Question: I have a very strange problem.
'''
<table border ="1">
<tbody>
<c:forEach var="question" items="${questions}">
<tr>
<td>
${question.getQuestion()}
</td>
<td>
<c:forEach var="answer" items="${question.getAnswers()}">
<input type="checkbox" name ="user_answer" value="${answer.getAnswer()}">
${answer.getAnswer()}
<br />
</c:forEach>
</td>
<td>
<a href="/TutorWebApp/controller?command=edit_qestion&amp;question=${question}">
Edit
</a>
</td>
</tr>
</c:forEach>
</tbody>
</table>
'''
But If I use in I get next error

But if I don't use tag '<a>' in '<td>' it's OK. I don't have any ideas.
Thanks
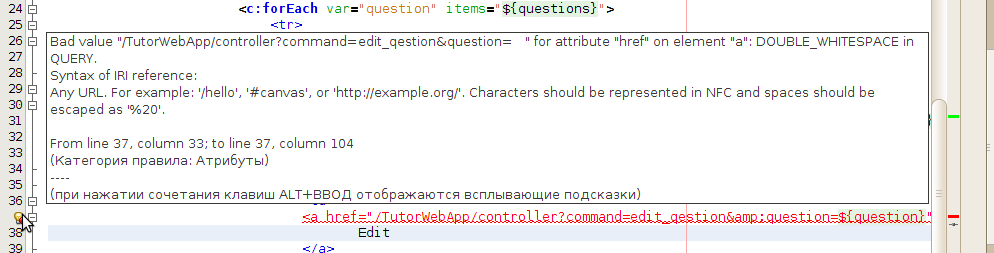
Answer: You need to encode your question text (or whole URL) here by calling <URL>
You can look at <URL> on how to encode a URL in JSTL.
Alternatively you can try calling <URL> function on your question text.